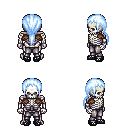
a pixel art fantasy rpg character, male body template, skeleton, leather shoulder armor, metal pants, white cyan ponytail hairstyle, ghillies, four views (front, back, left, right), 2x2 character sprite sheet, small pixel art, hard edges, no anti-aliasing